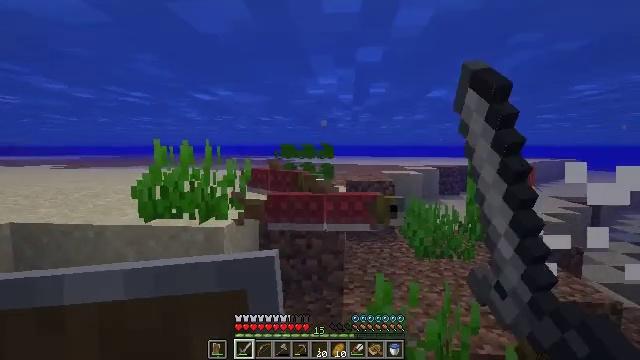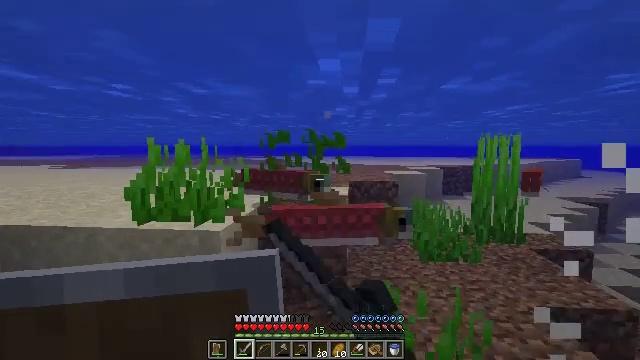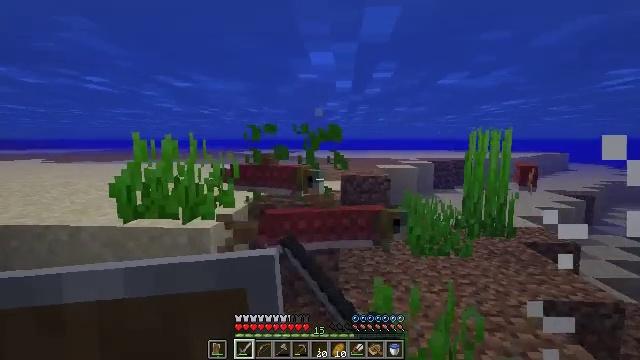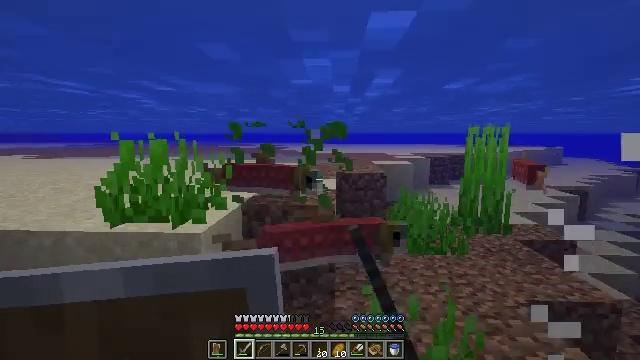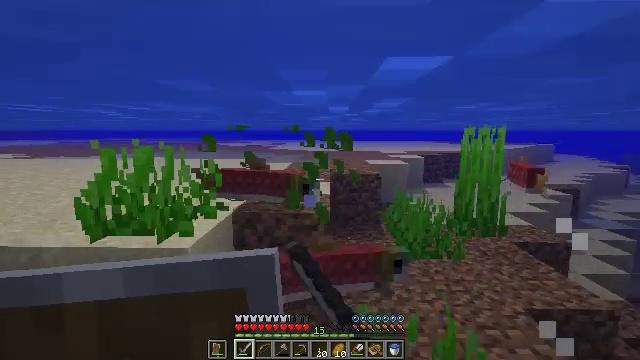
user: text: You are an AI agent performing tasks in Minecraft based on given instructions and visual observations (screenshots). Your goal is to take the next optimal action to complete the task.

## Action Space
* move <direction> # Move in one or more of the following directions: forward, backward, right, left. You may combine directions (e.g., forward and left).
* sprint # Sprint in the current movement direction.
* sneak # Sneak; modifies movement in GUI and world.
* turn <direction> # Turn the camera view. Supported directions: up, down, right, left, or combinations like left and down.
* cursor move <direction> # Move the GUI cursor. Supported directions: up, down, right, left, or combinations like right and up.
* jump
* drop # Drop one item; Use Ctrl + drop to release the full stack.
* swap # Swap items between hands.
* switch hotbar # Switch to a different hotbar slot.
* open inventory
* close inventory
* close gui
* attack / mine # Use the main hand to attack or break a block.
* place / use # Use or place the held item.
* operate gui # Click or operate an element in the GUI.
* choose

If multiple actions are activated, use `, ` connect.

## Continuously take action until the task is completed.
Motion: motion action
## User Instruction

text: Clear the seagrass to get an item.
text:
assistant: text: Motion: move forward, attack / mine, jump
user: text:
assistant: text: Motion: move forward, turn right and down, jump
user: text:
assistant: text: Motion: move forward, turn down, attack / mine, jump
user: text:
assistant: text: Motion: move forward, turn right
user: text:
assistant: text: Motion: attack / mine